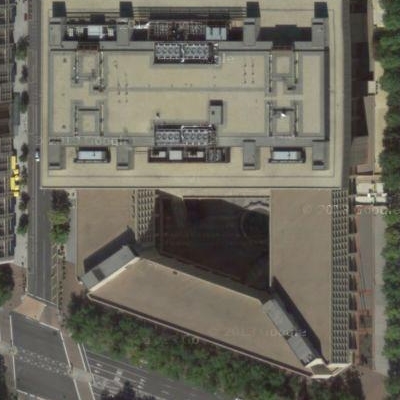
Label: Industry